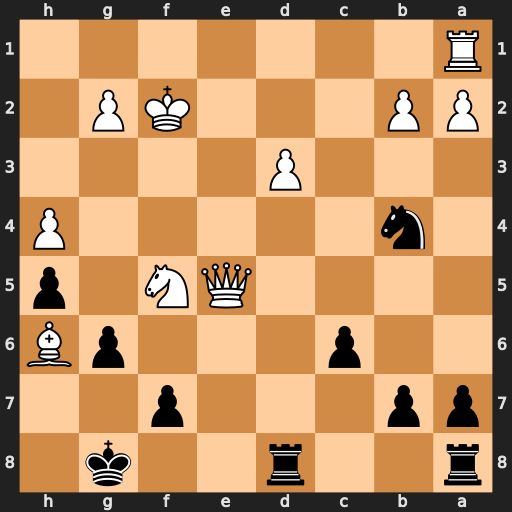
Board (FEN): r2r2k1/pp3p2/2p3pB/4QN1p/1n5P/3P4/PP3KP1/R7
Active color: b
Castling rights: -
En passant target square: -
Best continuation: Nxd3+ Kg1 Nxe5